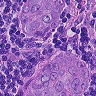
Metastatic tissue present: yes